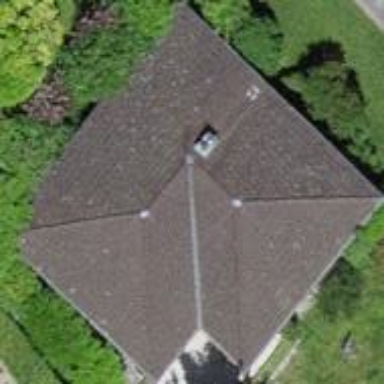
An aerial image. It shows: Detached building with hipped roof shape.